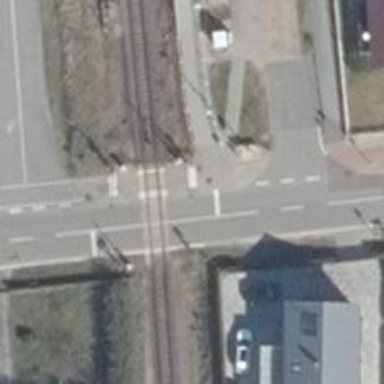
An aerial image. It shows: Crossing for the railway.